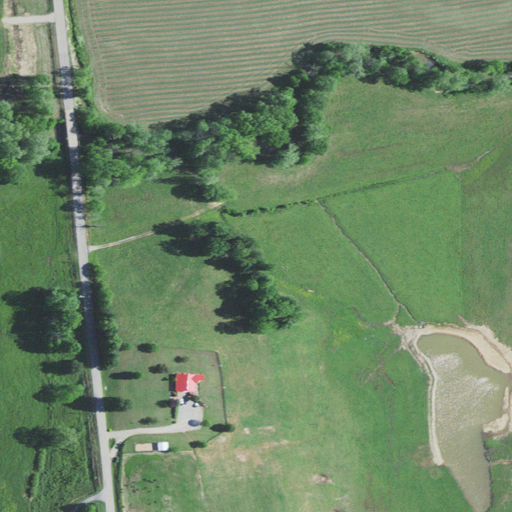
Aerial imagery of valley in Kentucky named Rader Hollow containing pasture, mixed forest, open development, deciduous forest, grassland, open water, medium intensity development, and low intensity development